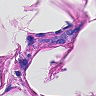
Metastatic tissue present: yes